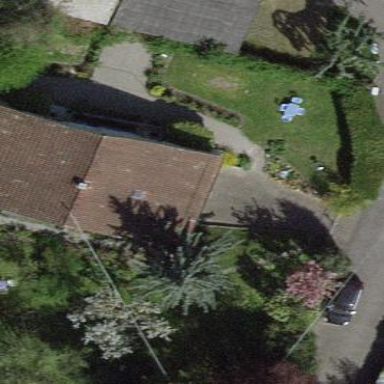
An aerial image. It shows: Semidetached house.